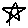
Label: star